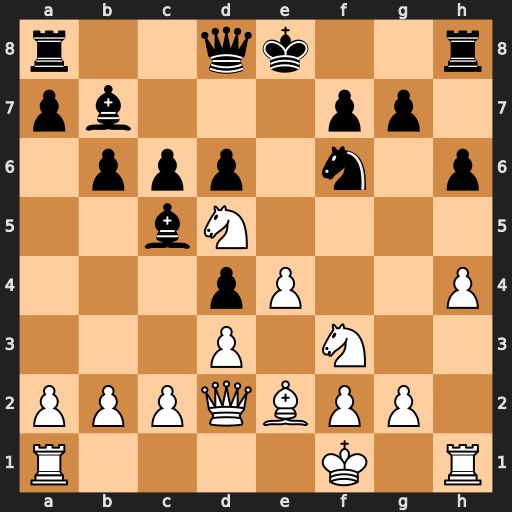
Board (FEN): r2qk2r/pb3pp1/1ppp1n1p/2bN4/3pP2P/3P1N2/PPPQBPP1/R4K1R
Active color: w
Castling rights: kq
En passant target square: -
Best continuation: Nxf6+ Qxf6 b4 Bxb4 Qxb4